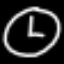
Label: clock